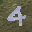
Label: 4